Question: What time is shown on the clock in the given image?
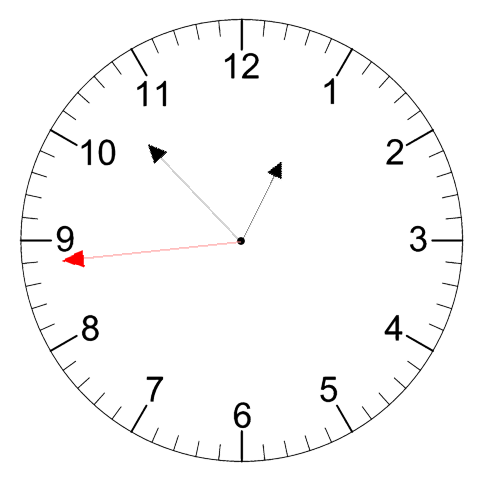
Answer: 12:52:44